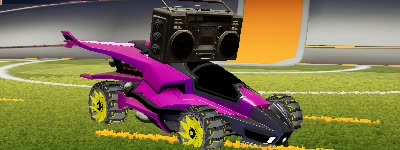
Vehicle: aftershock